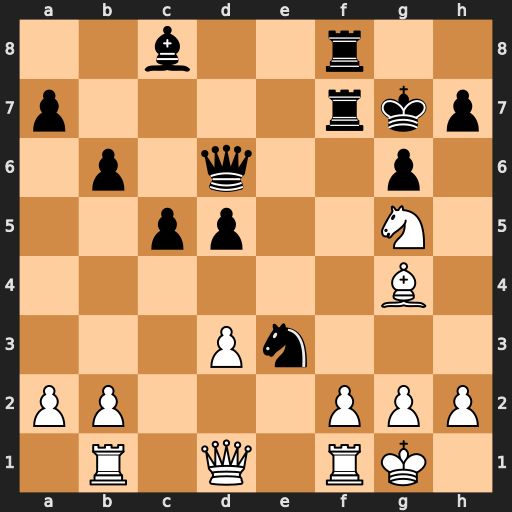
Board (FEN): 2b2r2/p4rkp/1p1q2p1/2pp2N1/6B1/3Pn3/PP3PPP/1R1Q1RK1
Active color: w
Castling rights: -
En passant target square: -
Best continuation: Nxf7 Nxd1 Nxd6